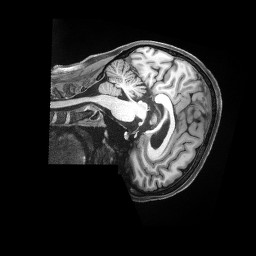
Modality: T1w
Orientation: sagittal
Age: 51
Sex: female
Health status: ill
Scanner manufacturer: siemens
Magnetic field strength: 3 T
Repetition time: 2.5 s
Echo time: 0.00181 s